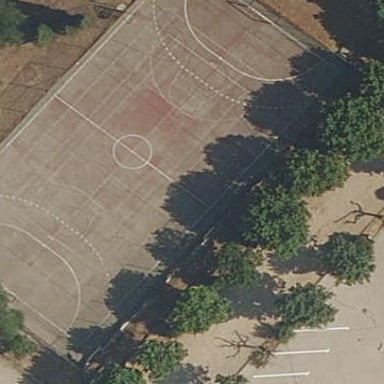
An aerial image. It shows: Soccer pitch designated for leisure and sports activities.